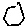
Label: hexagon